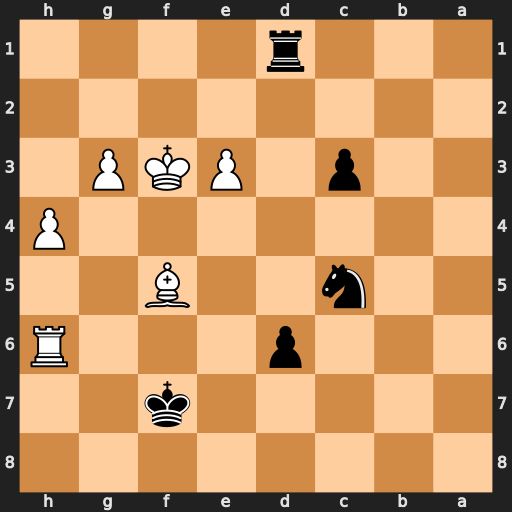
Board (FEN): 8/5k2/3p3R/2n2B2/7P/2p1PKP1/8/3r4
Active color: b
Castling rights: -
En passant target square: -
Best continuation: Rf1+ Kg4 Rxf5 Kxf5 c2